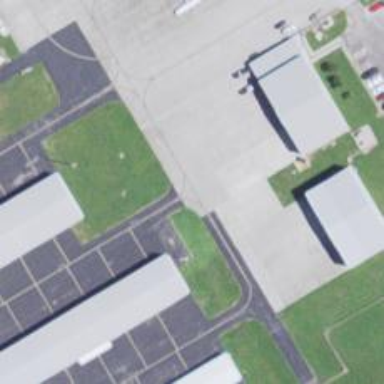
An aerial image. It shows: Image of taxiway at airport.